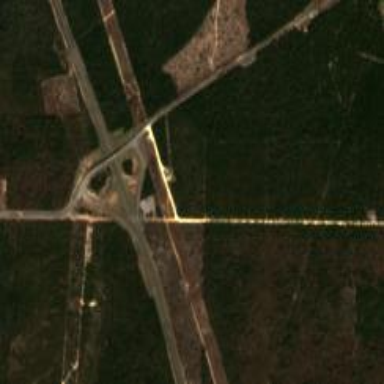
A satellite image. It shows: Motorway junction.